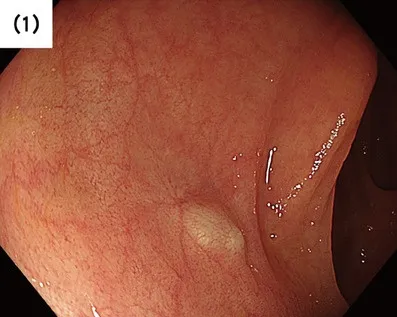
A 4-mm pale blue elevated but not pedunculated lesion was observed in the transverse colon. No epithelial change was observed.
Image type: endoscopy (gi_endoscopy)